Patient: sex M, age 71
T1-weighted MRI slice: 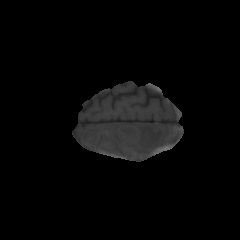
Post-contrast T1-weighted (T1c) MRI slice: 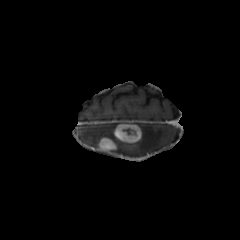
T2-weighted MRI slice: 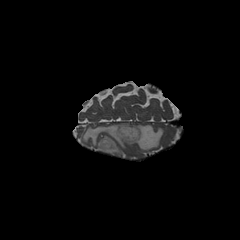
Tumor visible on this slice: yes
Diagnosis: Glioblastoma, IDH-wildtype
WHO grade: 4